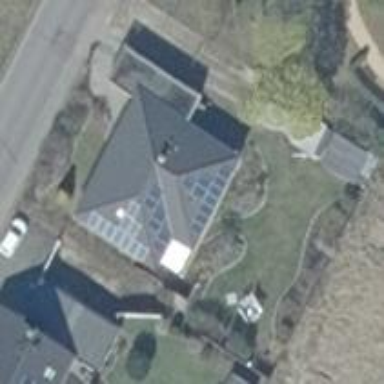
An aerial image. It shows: Solar-powered generator using photovoltaic technology. This small installation generates electricity through solar photovoltaic panels.